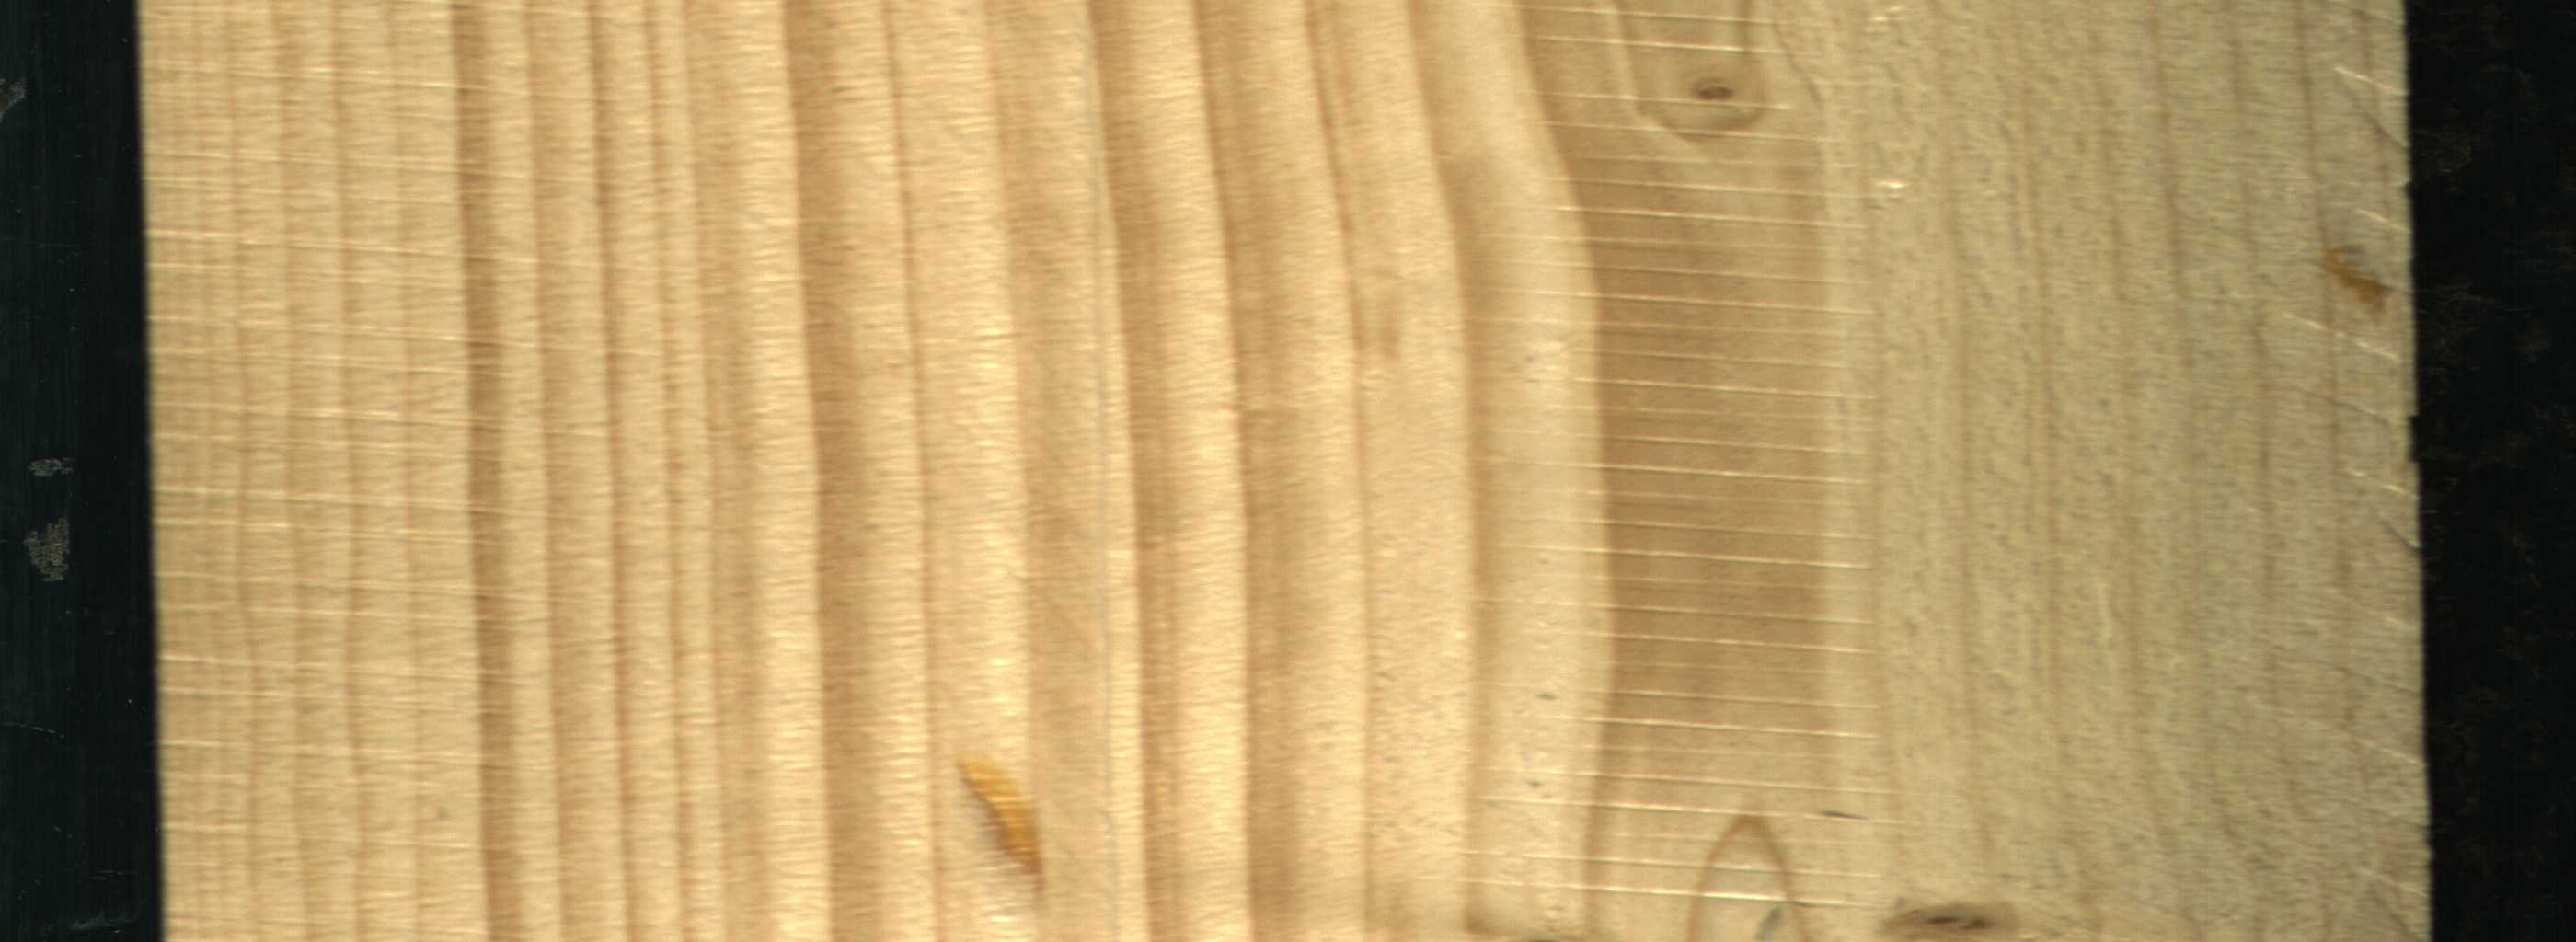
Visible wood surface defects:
resin
resin
Live_Knot
Live_Knot